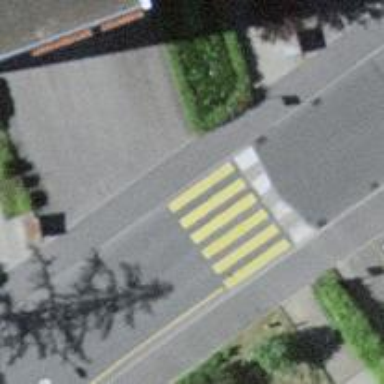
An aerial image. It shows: Asphalt footway with zebra crossing.